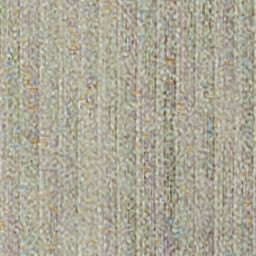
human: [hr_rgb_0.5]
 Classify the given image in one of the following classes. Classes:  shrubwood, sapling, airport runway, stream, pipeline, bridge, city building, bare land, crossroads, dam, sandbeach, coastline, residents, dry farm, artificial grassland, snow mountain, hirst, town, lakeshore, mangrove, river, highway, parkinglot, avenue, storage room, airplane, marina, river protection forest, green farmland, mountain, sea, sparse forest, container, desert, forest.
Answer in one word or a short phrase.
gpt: dry farm